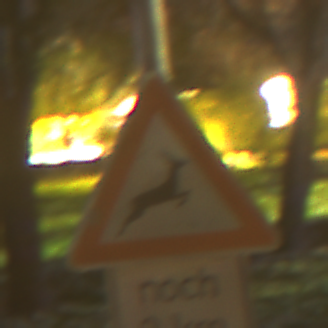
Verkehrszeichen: WildwechselLinks
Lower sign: LaengeEinerStrecke4
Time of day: Night
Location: Outdoor (Suburban)
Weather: Clear
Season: NotSpecified
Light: Artificial